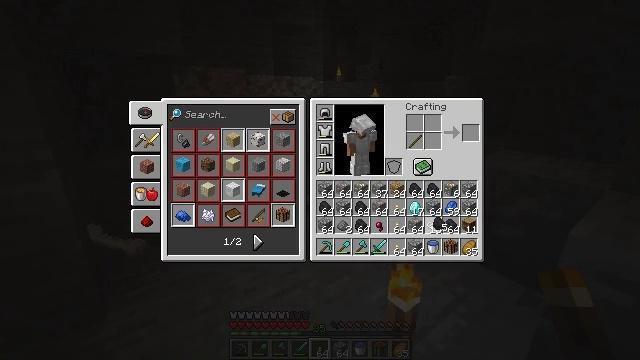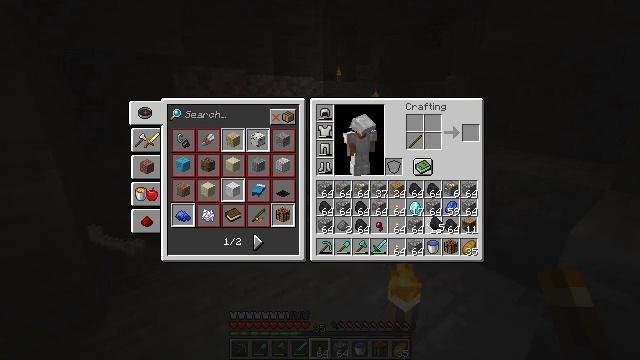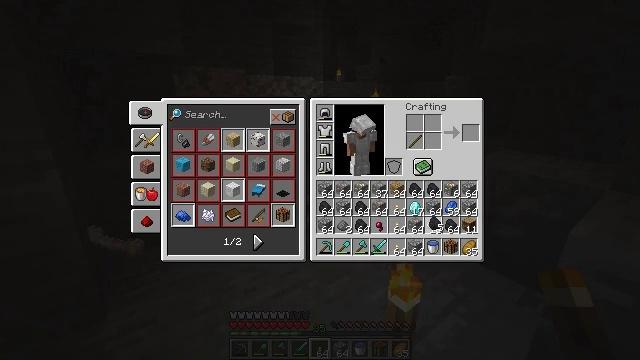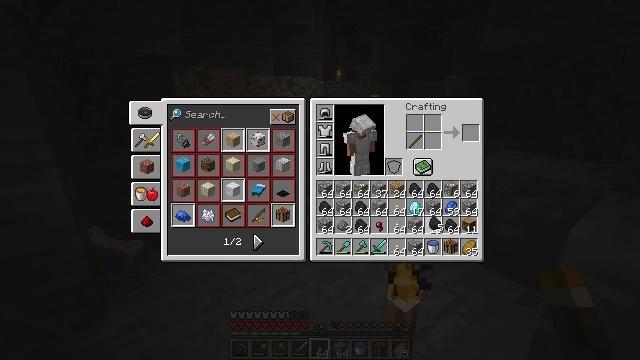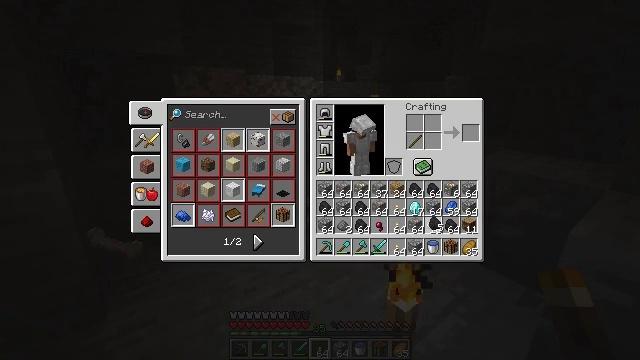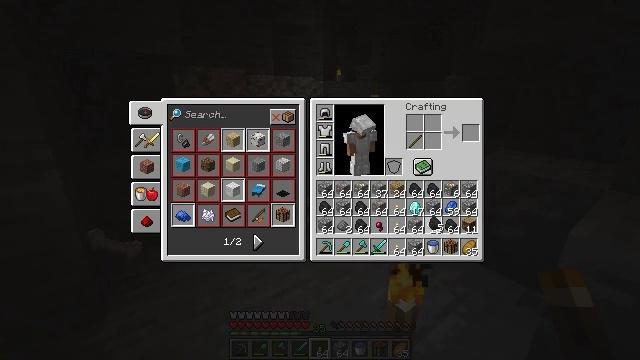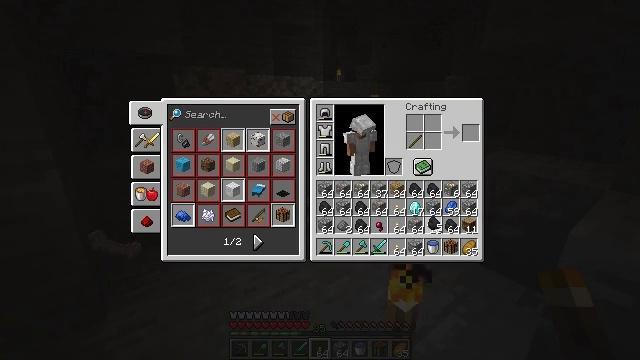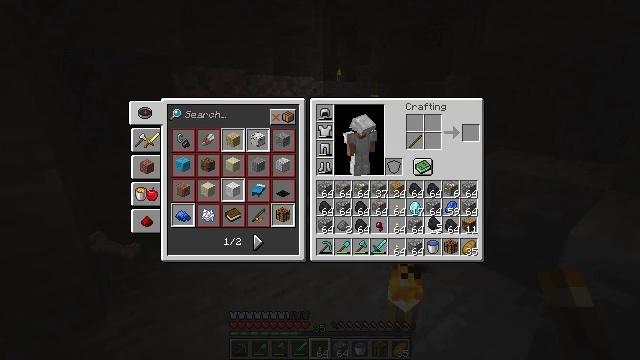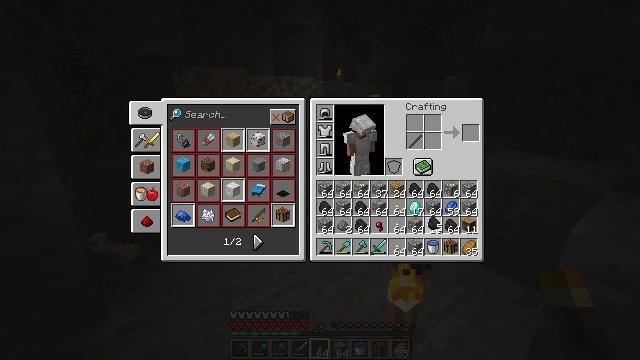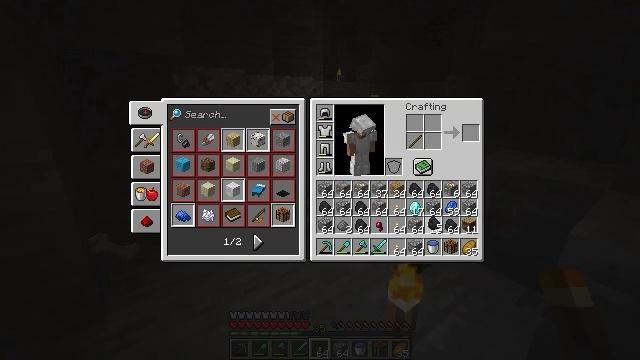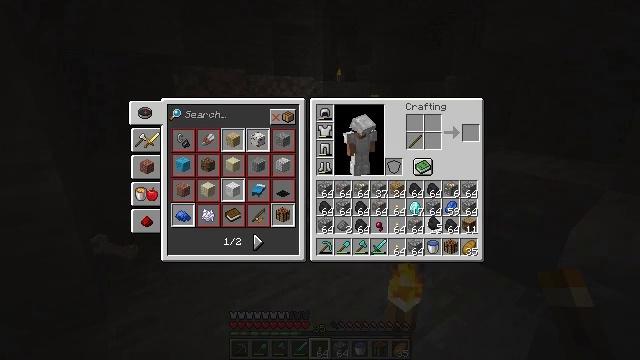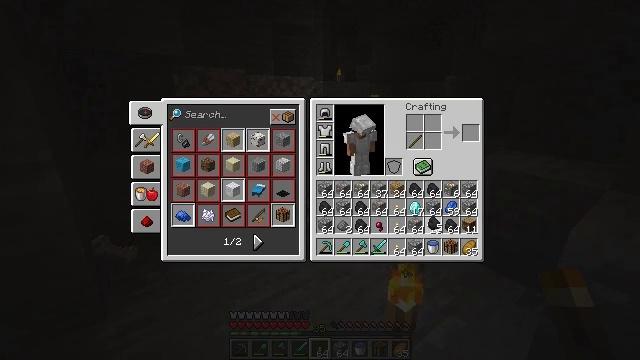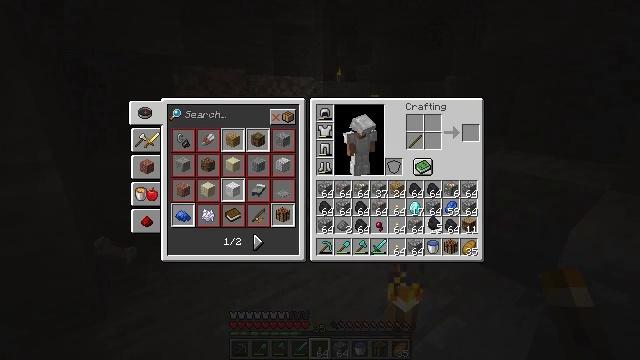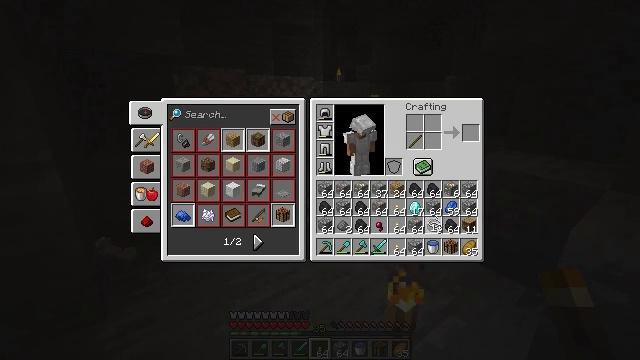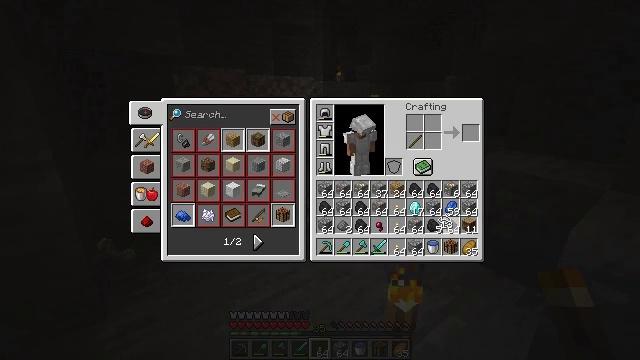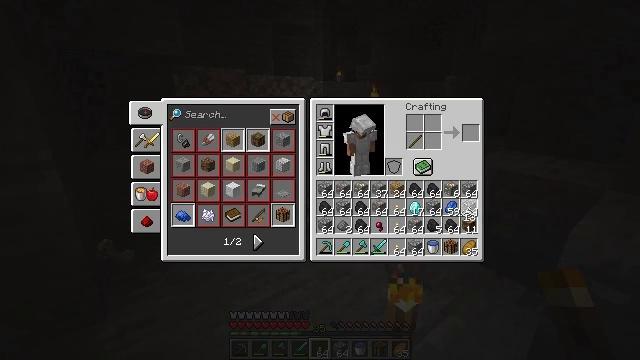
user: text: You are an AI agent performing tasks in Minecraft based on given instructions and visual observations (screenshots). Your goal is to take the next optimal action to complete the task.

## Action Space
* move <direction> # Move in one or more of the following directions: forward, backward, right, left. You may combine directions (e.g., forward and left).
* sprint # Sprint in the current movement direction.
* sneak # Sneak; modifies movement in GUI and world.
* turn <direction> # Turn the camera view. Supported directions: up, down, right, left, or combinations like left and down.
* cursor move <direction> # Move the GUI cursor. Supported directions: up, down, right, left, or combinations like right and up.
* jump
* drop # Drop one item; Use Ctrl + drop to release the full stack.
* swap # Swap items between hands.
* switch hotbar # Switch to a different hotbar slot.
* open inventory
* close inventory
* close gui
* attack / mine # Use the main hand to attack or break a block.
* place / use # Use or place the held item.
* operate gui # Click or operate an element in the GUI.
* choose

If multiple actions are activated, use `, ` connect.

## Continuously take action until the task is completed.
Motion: motion action
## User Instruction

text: Drop a string.
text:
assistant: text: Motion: no_op
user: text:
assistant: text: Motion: no_op
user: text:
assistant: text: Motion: no_op
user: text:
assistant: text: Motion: no_op
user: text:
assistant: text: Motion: no_op
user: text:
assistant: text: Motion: no_op
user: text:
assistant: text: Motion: no_op
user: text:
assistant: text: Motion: no_op
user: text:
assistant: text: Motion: operate gui
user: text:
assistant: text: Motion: operate gui
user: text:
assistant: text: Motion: operate gui
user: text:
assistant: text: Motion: operate gui
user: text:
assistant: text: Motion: no_op
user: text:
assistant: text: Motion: cursor move right
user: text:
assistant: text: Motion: cursor move right
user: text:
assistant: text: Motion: cursor move right and up
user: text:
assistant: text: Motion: cursor move right and up
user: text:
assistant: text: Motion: cursor move right and up
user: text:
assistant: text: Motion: cursor move right and up
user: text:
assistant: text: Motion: no_op
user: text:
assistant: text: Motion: operate gui
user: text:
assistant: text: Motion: operate gui
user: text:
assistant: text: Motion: no_op
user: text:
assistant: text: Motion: no_op
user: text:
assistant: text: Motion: no_op
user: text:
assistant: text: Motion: no_op
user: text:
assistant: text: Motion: no_op
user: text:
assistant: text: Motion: no_op